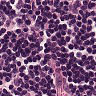
Metastatic tissue present: no